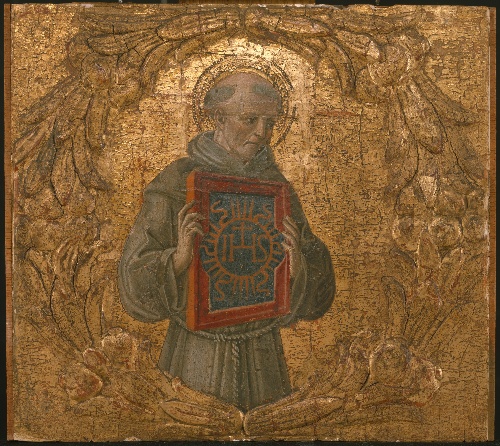
Title: Saint Bernardino
Artist: Benvenuto di Giovanni
Artist bio: Italian, Siena 1436–after 1518 Siena
Date: possibly 1474
Object type: Painting
Classification: Paintings
Medium: Tempera on wood, gold ground, pastiglia garland of fruit
Dimensions: Overall: 9 3/8 × 10 1/8 in. (23.8 × 25.7 cm)
Department: Robert Lehman Collection
Credit line: Robert Lehman Collection, 1975
Accession year: 1975
Repository: Metropolitan Museum of Art, New York, NY
Tags: Men|Saints